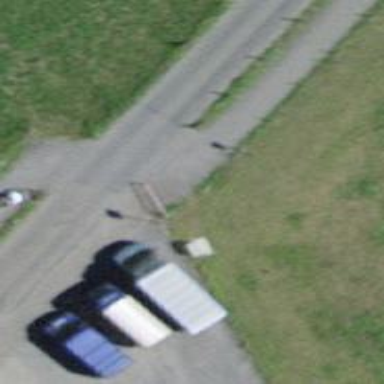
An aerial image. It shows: Cycle barrier.